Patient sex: M
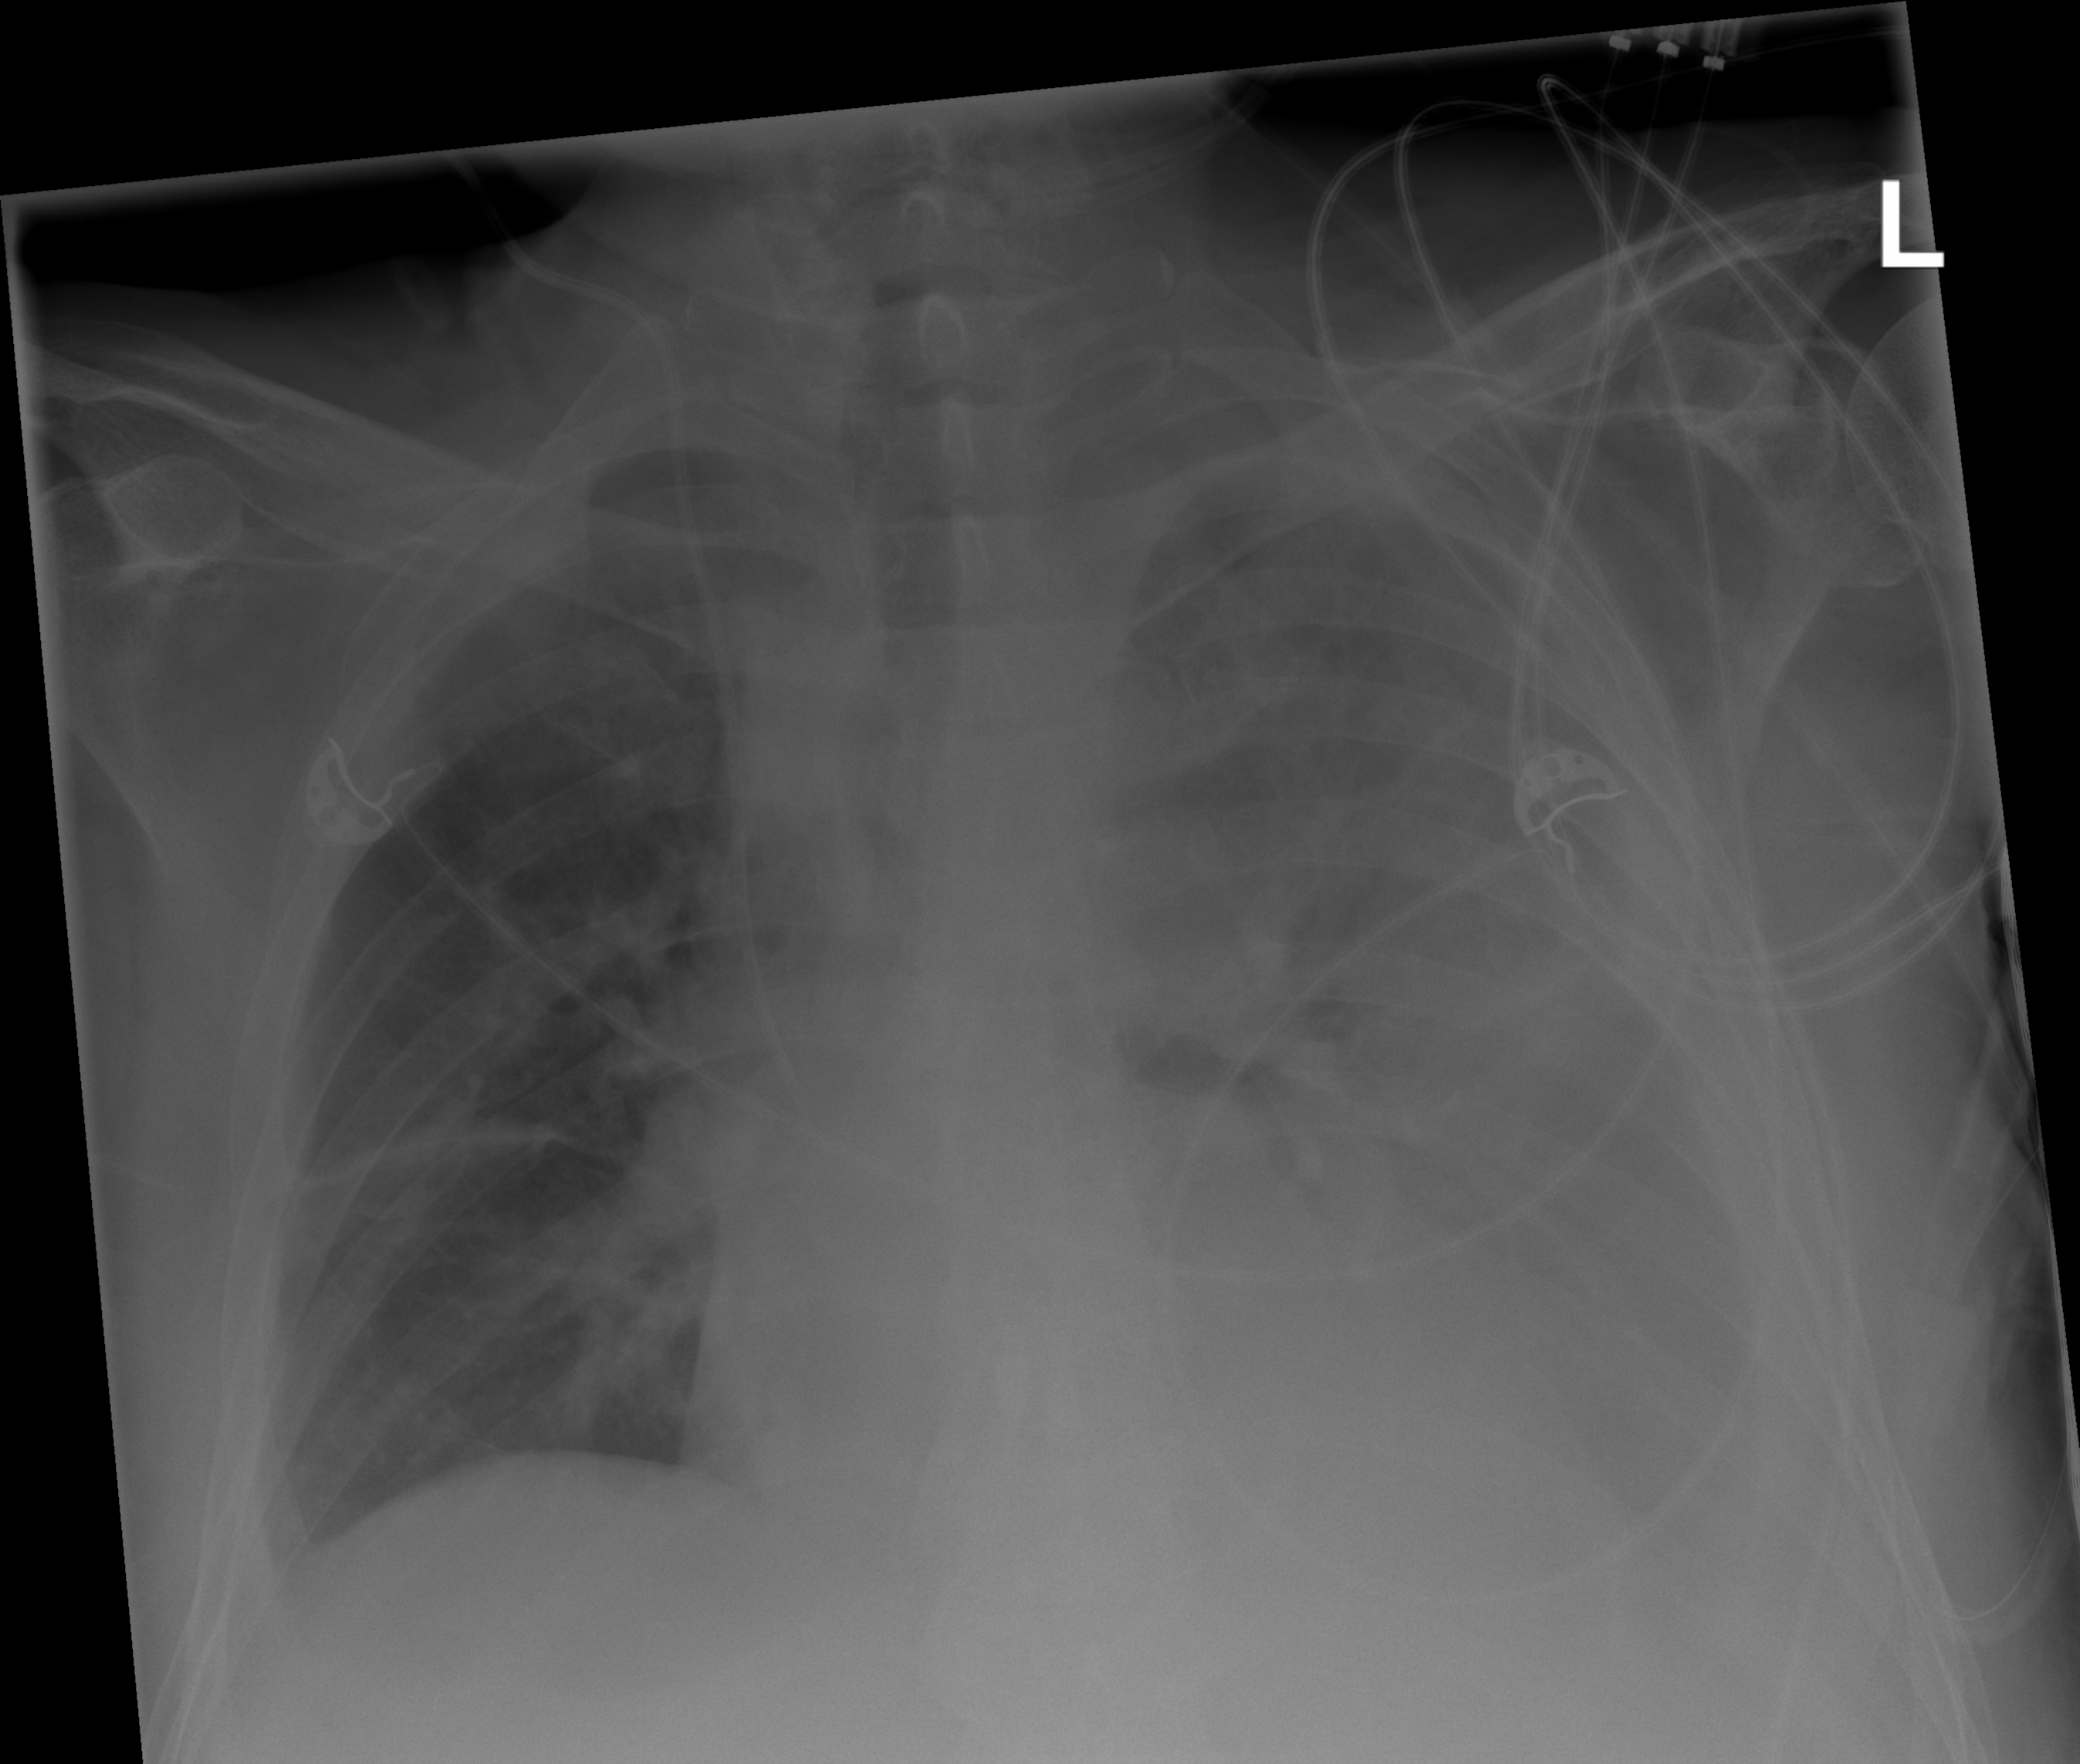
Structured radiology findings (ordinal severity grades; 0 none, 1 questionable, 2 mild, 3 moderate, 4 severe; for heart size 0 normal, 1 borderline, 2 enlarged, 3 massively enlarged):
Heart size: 2
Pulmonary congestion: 0
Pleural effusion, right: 0
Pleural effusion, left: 3
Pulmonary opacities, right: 0
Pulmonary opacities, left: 2
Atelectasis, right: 2
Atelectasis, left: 2